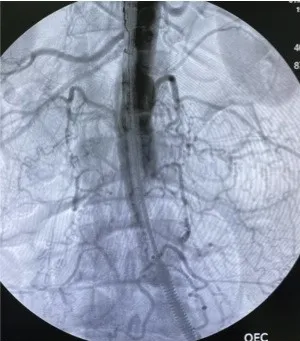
Intraoperative anteroposterior projection aortography in case 4.
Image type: radiology (x_ray)